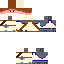
A male skeleton skin with pale skin, wearing brown helmet dressed in a blue robe top and brown pants, featuring a closed mouth.